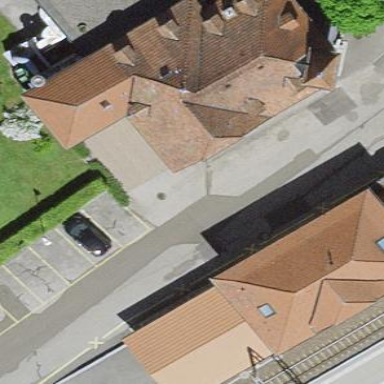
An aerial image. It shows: Hotel building.